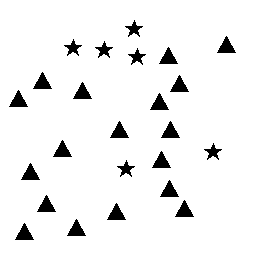
Squares: 0
Triangles: 18
Stars: 6
Total shapes: 24